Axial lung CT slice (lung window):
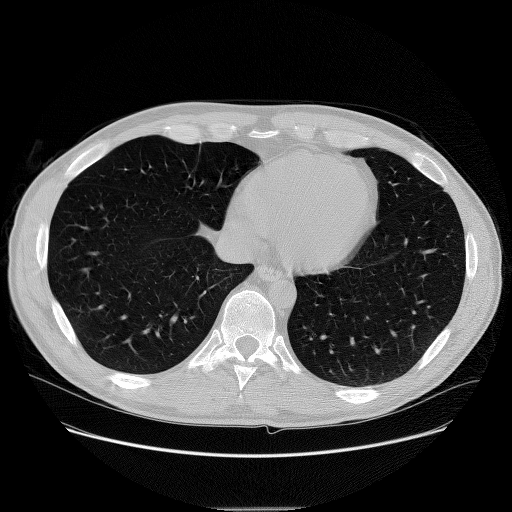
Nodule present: no